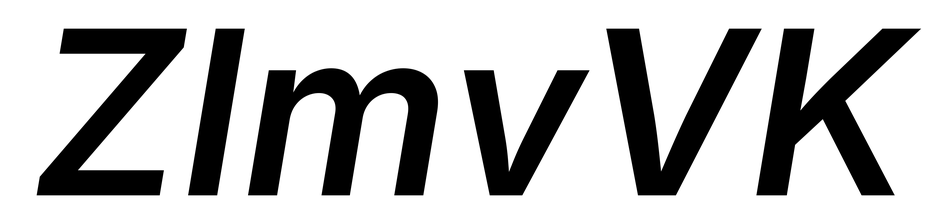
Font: Inter-Italic_SemiBold_Italic